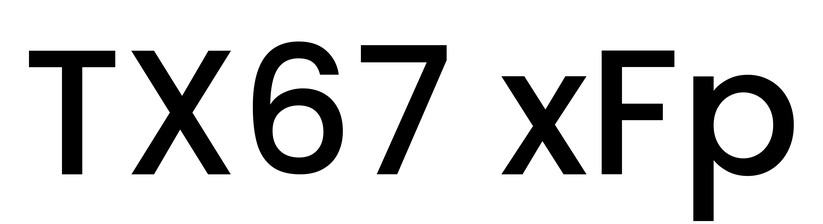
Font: Poppins-Medium